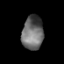
Tissue: prostate
Cell type: T cells
Senescence score: 0.3537
Nuclear area (px): 700
Mean DAPI intensity: 107.204